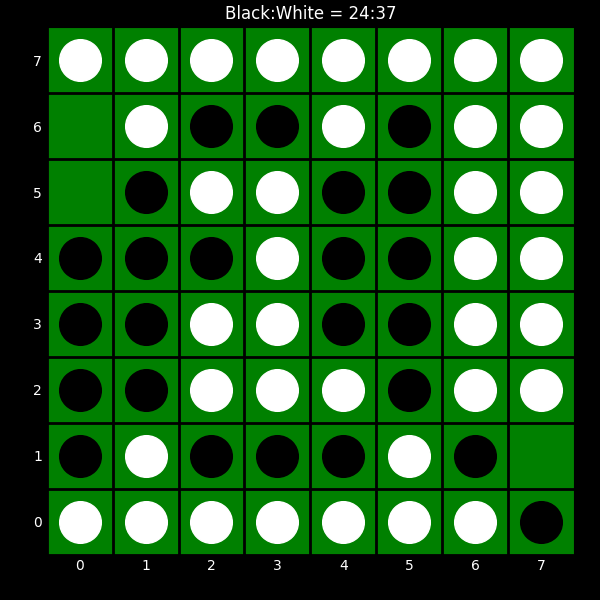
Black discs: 24
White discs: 37